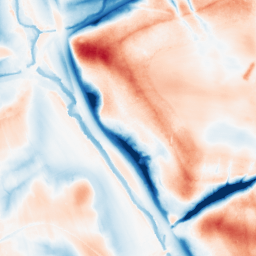
Category: classical
Decomposition family: uniform
Decomposition parameters: size: 50
Upsampling method: lanczos
Upsampling parameters: scale: 2
Upsampling scale: 2